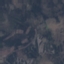
Land use / land cover: HerbaceousVegetation